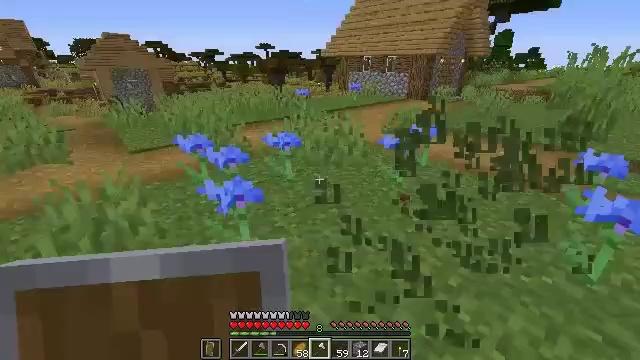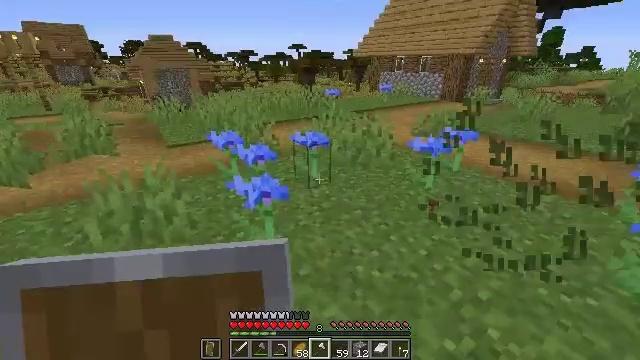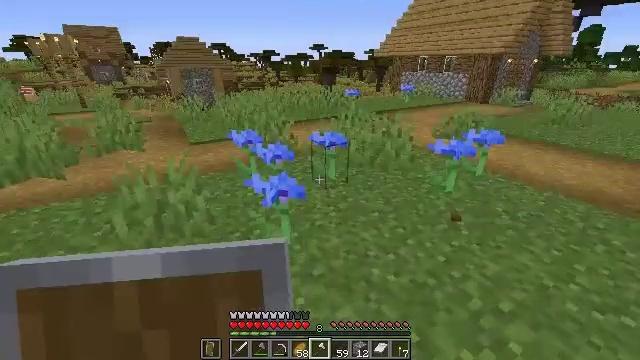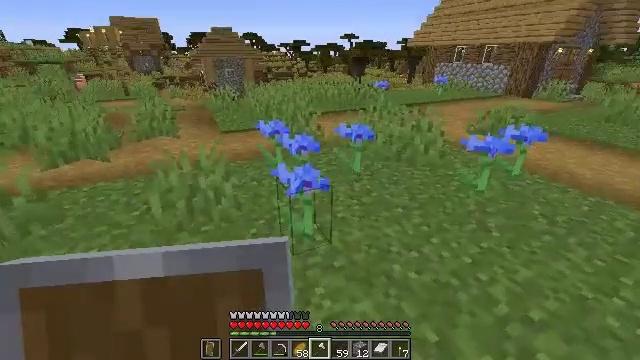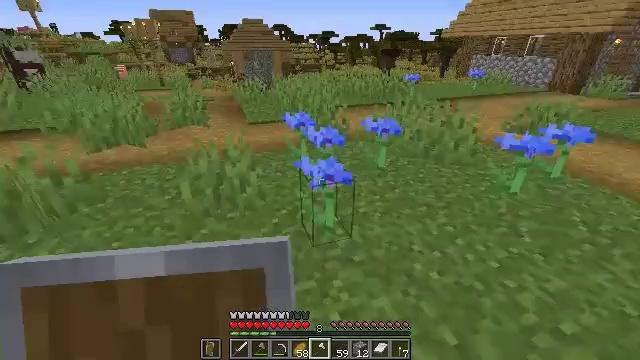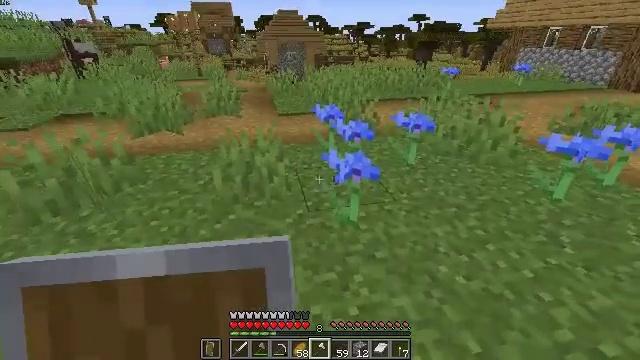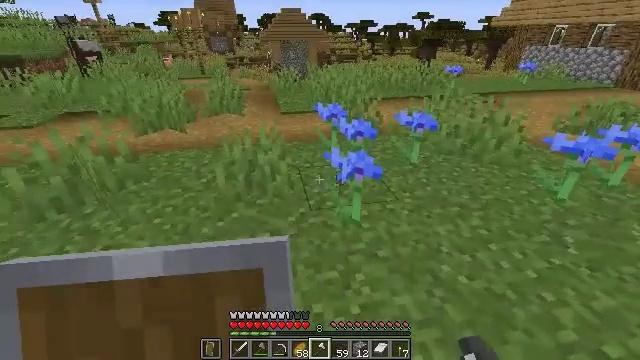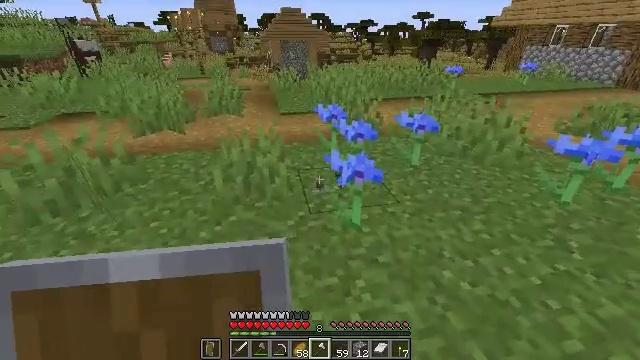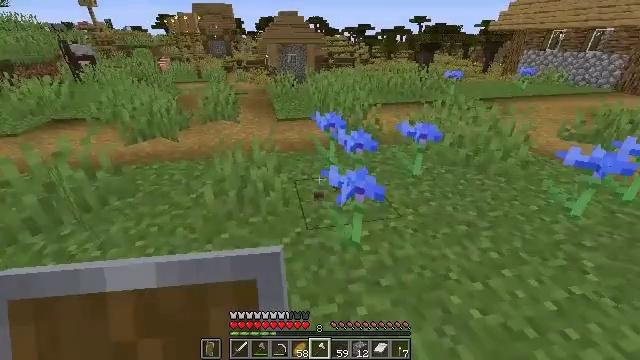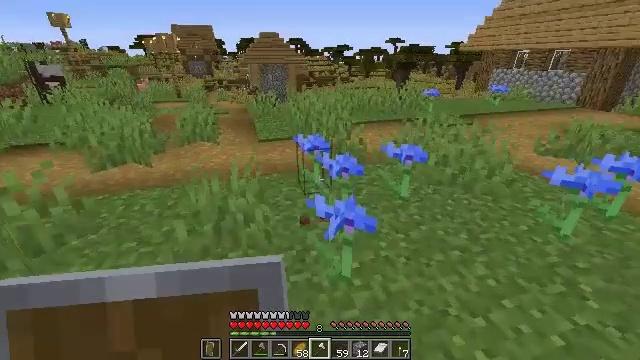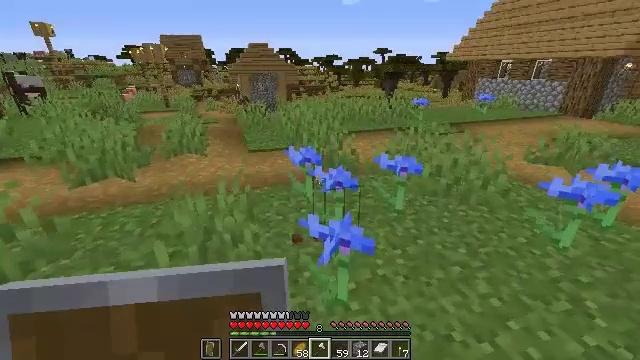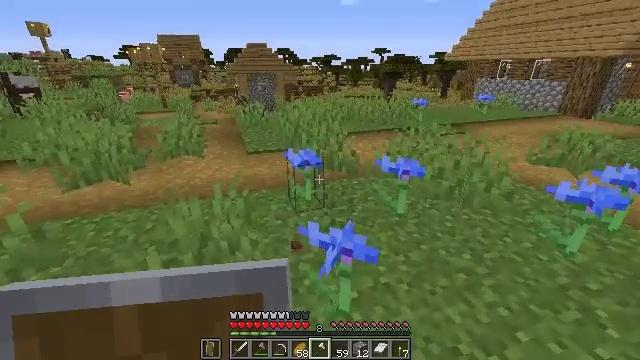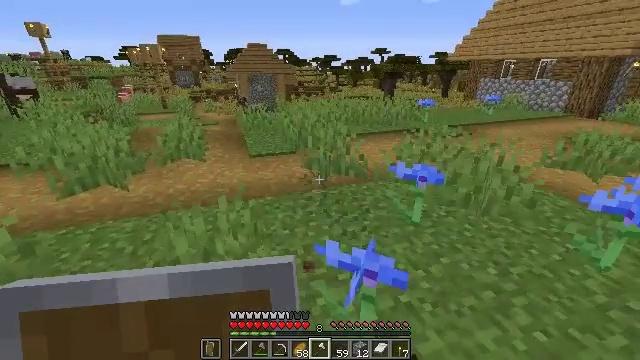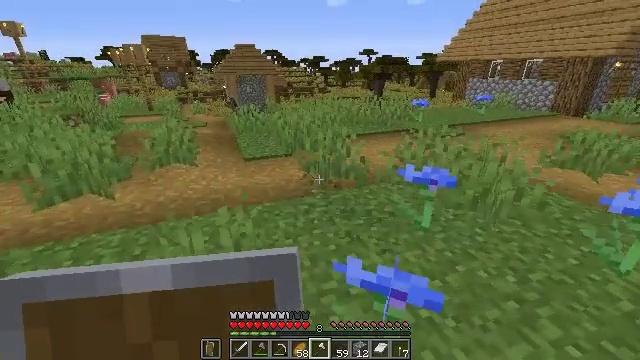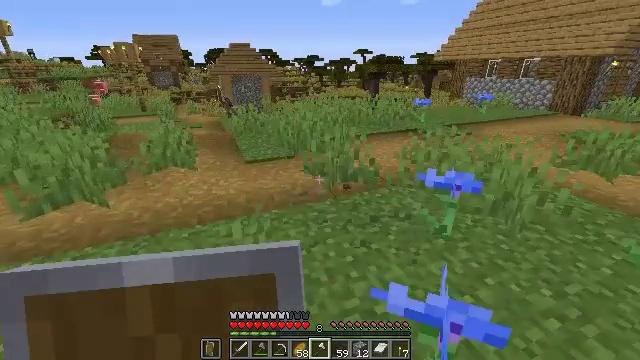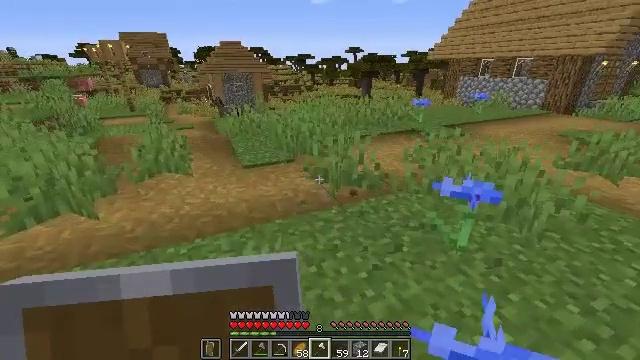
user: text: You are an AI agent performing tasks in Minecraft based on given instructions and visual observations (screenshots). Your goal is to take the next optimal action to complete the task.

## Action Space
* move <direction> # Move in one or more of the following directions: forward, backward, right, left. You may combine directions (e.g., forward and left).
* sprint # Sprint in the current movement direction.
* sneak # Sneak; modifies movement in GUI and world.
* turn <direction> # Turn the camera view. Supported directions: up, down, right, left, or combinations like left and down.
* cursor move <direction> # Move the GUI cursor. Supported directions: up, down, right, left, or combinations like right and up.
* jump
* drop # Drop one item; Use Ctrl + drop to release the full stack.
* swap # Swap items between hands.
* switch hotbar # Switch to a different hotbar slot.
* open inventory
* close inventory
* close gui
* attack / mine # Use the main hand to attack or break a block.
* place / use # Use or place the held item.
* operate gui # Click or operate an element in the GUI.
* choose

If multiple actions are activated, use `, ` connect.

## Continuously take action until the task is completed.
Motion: motion action
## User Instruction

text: Mine a cornflower from the ground.
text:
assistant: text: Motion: turn left
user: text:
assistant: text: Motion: turn left
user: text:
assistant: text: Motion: turn left and down
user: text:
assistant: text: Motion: turn left and down
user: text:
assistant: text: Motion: turn left and down, attack / mine
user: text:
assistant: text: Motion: attack / mine
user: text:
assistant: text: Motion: move forward, attack / mine
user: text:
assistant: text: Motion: move forward
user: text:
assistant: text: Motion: move forward, turn right and up
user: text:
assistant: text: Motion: move forward, turn right and up
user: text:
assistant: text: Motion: move forward and move left, attack / mine
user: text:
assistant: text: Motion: move forward and move left, attack / mine
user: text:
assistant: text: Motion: move forward and move left, turn right, attack / mine
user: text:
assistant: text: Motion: move forward and move left, turn right
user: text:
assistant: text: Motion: move forward and move left, turn right, attack / mine
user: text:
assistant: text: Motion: move forward and move left, turn right and down, attack / mine
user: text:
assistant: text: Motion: attack / mine